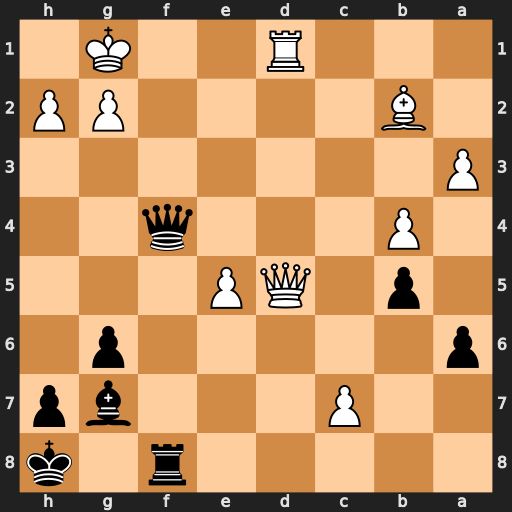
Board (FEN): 5r1k/2P3bp/p5p1/1p1QP3/1P3q2/P7/1B4PP/3R2K1
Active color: b
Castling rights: -
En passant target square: -
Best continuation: Qf2+ Kh1 Qf1+ Rxf1 Rxf1#